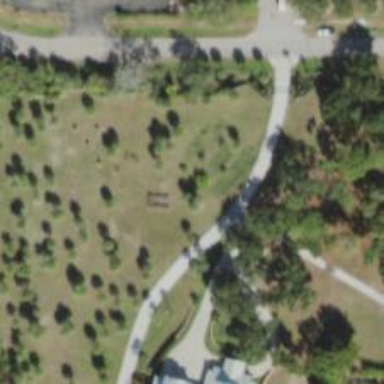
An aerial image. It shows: Driveway leading to service road.